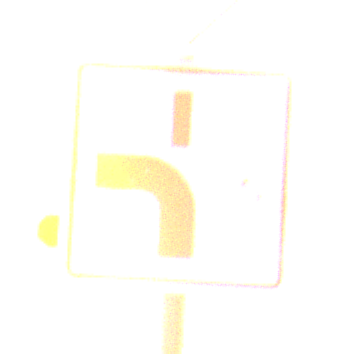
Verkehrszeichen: VerlaufVorfahrtsstrasse5
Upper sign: Vorfahrtsstrasse
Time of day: SunriseSunset
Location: Outdoor (Urban)
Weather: Clear
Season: NotSpecified
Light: Natural